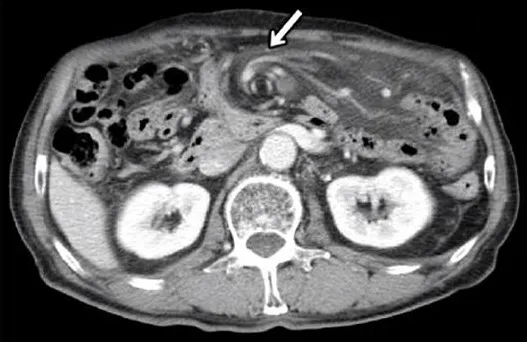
CT at initial diagnosis. CT revealed a whirl sign of the SMA and branches wrapped with the adjacent mesentery and small bowel loops, which are characteristic of SBV (allow).
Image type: radiology (ct)